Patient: sex F, age 56
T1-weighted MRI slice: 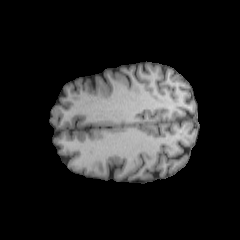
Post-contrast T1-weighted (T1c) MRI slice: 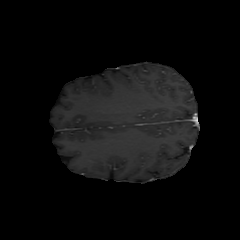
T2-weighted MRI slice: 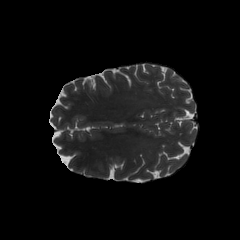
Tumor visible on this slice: no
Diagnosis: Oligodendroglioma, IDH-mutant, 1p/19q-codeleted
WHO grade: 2